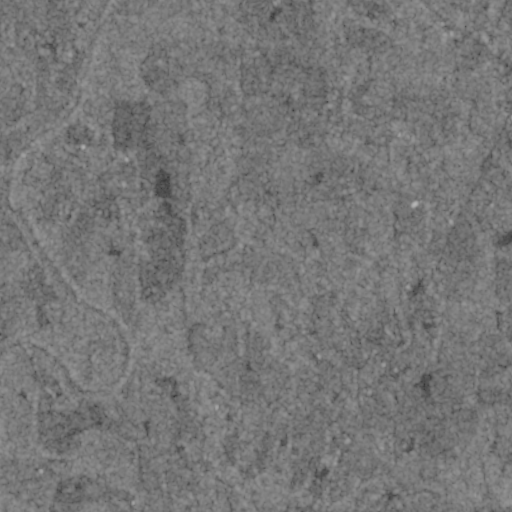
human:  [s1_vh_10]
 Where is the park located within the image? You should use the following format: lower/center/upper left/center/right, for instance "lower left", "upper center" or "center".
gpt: The park is located in the upper right of the image.
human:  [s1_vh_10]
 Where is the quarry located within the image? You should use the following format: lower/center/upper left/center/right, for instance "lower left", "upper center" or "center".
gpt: There is no quarry in the image.

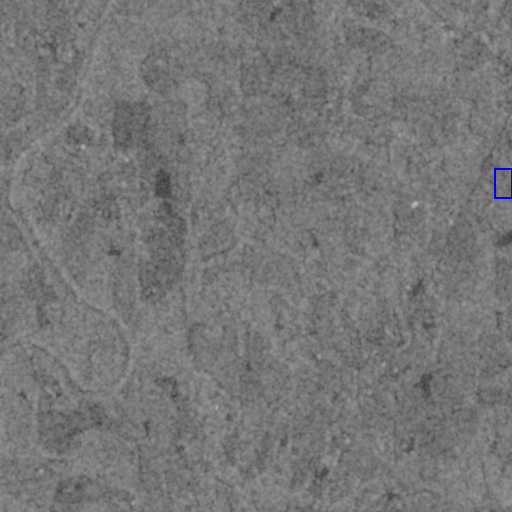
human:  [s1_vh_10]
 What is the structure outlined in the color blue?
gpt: The structure outlined in blue is a park.
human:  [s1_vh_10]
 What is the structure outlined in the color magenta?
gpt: There is no magenta outline.